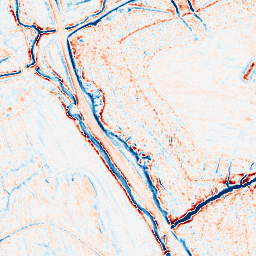
Category: edge_preserving
Decomposition family: anisotropic_diffusion
Decomposition parameters: iterations: 20
kappa: 30
gamma: 0.1
Upsampling method: edge_directed
Upsampling parameters: scale: 2
Upsampling scale: 2